Field crop: tomato
Growth stage: 2
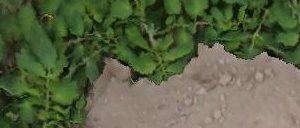
Species: tomato